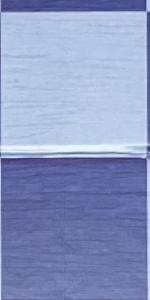
Label: Empty